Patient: sex F, age 56
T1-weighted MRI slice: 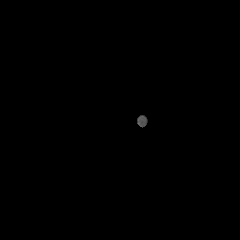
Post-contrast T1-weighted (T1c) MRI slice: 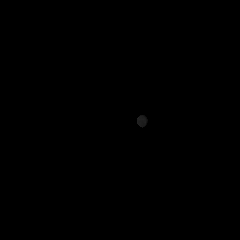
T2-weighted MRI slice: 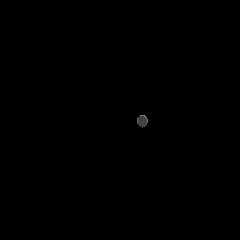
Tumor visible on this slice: no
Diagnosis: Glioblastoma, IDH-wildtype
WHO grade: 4